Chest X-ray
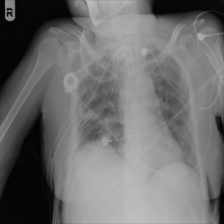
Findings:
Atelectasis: positive
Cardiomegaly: negative
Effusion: negative
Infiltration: negative
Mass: negative
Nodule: negative
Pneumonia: negative
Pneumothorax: negative
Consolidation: negative
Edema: negative
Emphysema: positive
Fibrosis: negative
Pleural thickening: negative
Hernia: negative